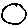
Label: circle